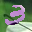
Label: 3